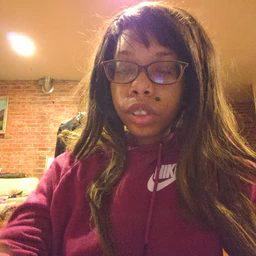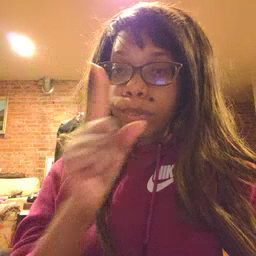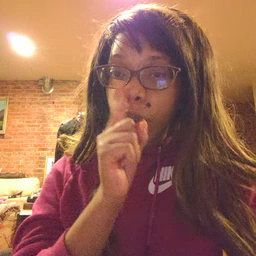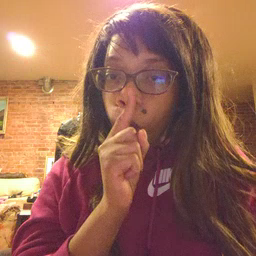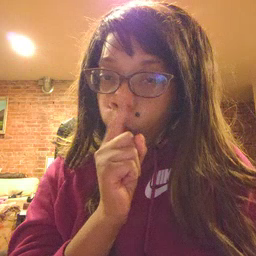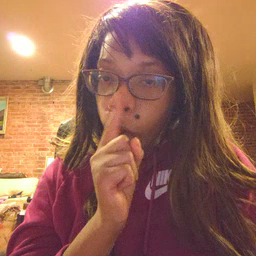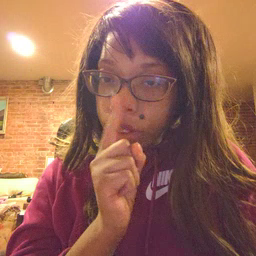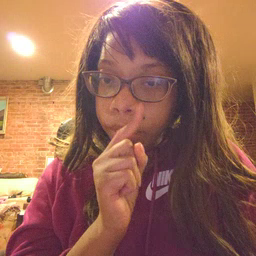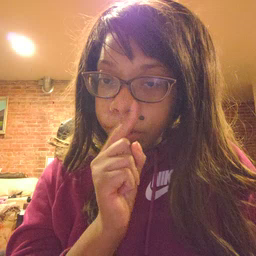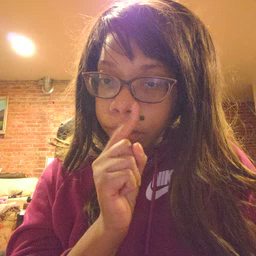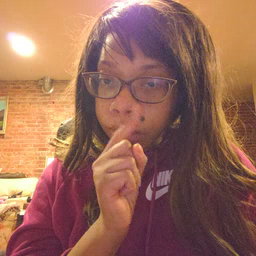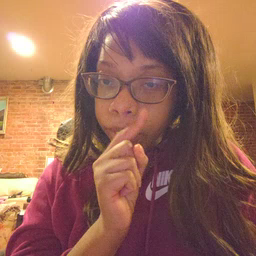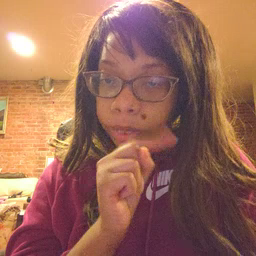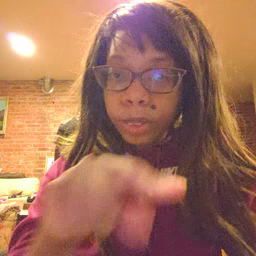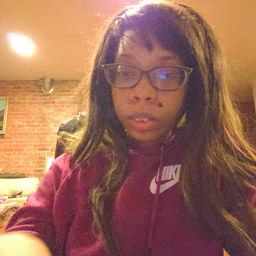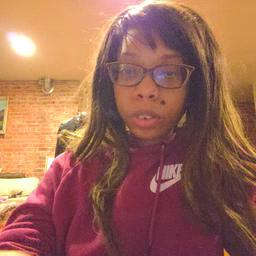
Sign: mouse